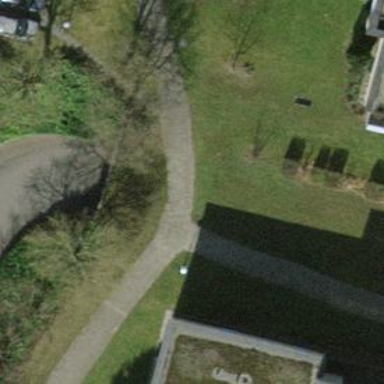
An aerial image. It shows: Footway made of paving stones.